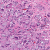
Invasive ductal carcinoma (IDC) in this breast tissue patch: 0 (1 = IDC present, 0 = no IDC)